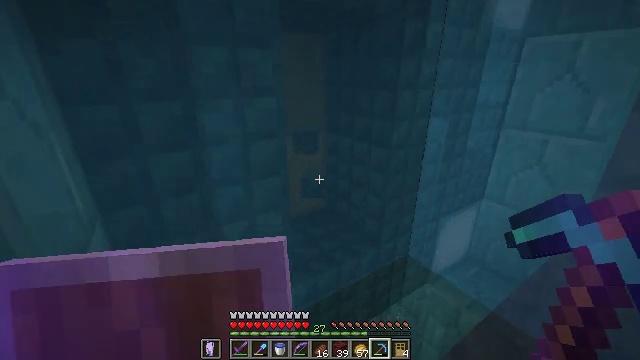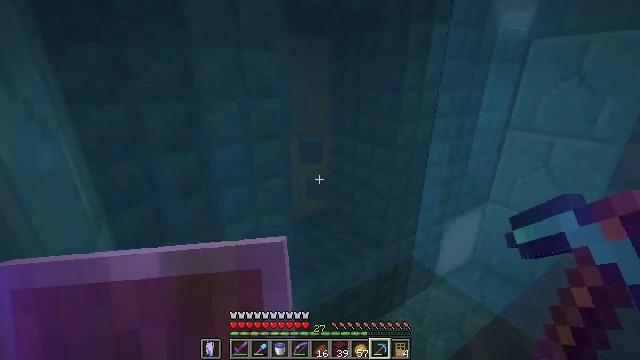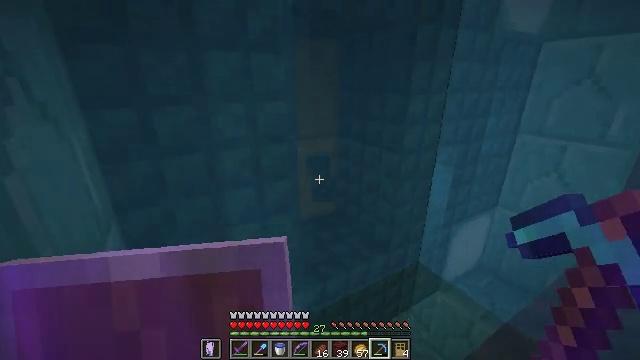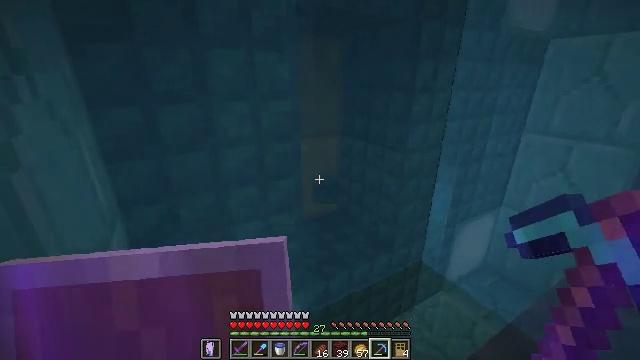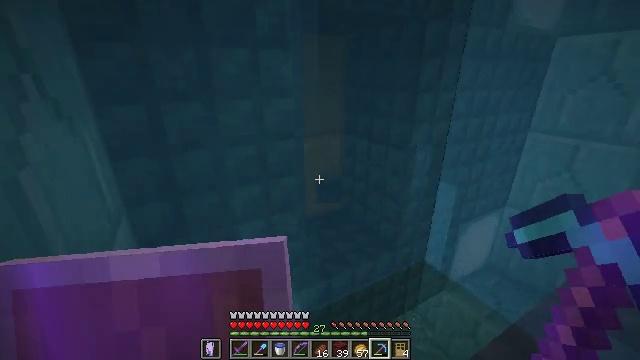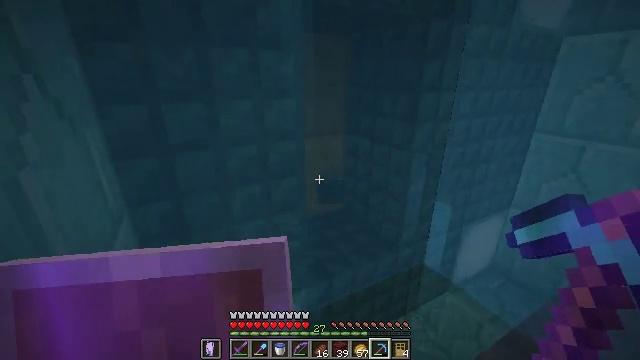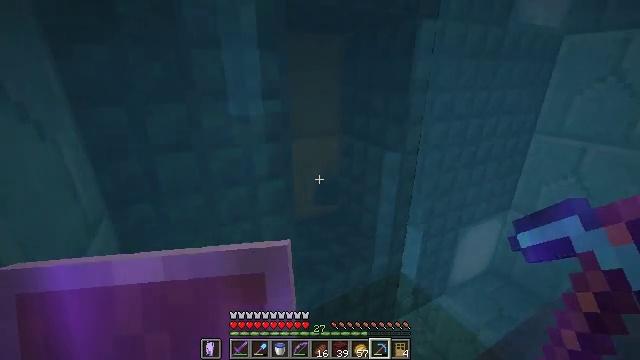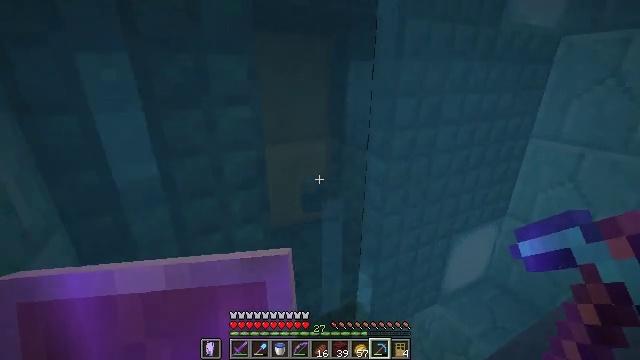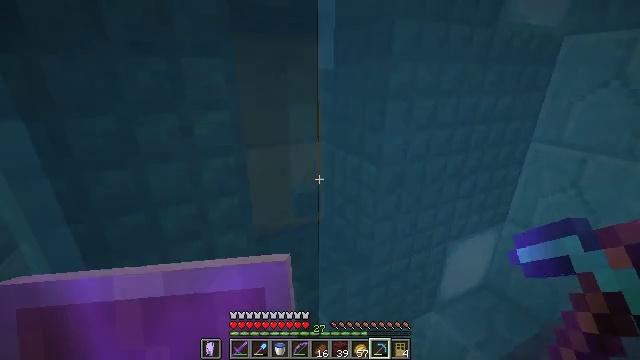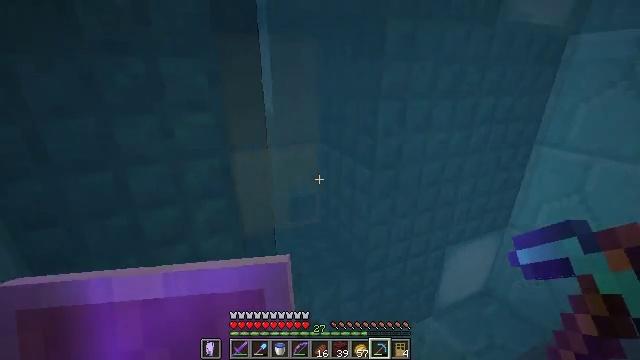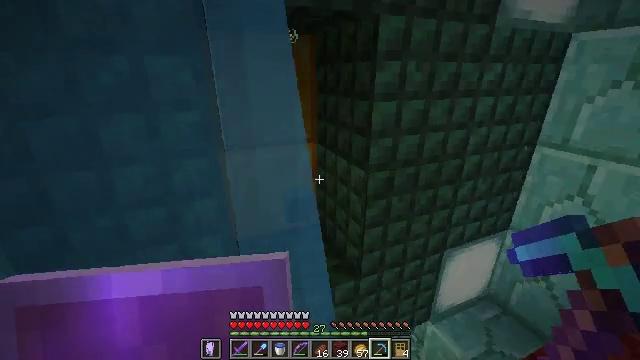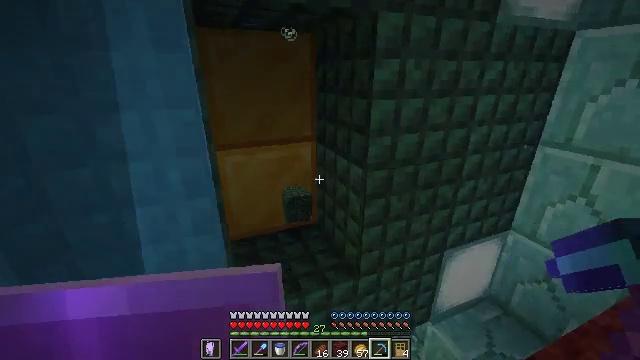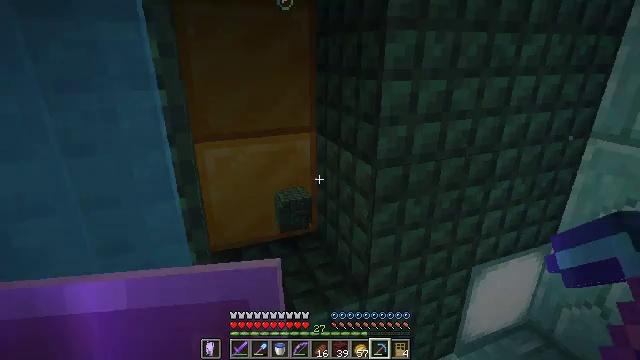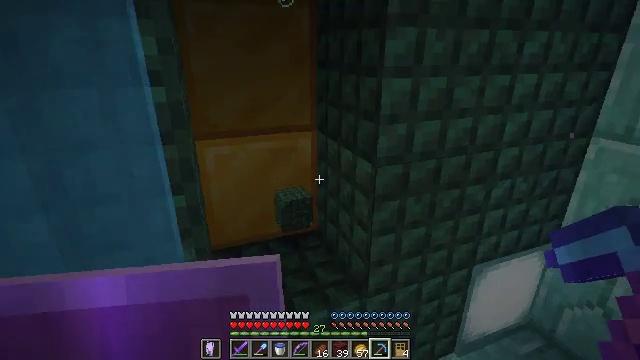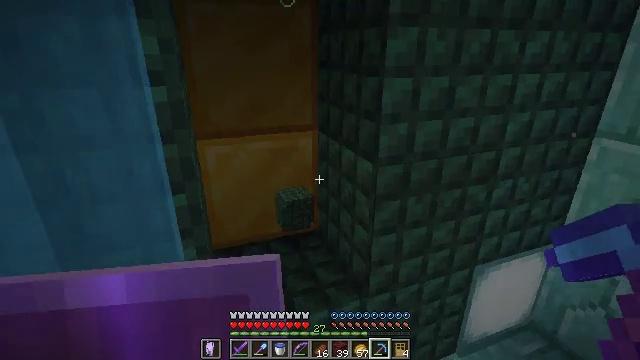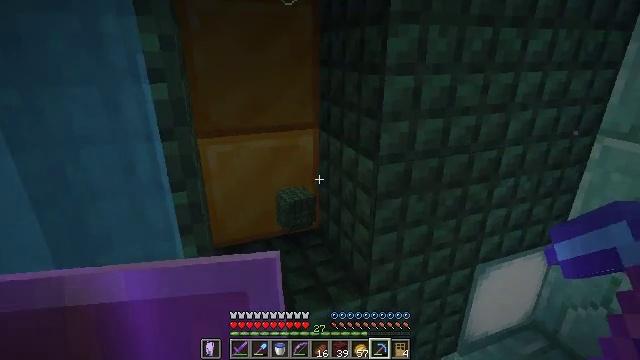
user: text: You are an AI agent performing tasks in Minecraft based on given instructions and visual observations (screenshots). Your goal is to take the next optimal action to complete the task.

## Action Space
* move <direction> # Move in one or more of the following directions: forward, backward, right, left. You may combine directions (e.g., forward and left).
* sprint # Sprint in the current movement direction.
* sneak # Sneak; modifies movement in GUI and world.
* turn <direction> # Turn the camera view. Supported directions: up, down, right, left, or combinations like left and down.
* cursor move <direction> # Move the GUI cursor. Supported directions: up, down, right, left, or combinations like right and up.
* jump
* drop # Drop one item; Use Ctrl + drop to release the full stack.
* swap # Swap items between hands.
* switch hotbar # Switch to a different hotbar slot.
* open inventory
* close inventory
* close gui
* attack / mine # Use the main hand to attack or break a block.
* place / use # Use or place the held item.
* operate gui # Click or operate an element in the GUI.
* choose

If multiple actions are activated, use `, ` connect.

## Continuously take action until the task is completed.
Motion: motion action
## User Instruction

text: Collect dark prismarine for building.
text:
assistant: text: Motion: no_op
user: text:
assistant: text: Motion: turn left
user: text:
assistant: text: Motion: no_op
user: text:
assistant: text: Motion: no_op
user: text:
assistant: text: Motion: move right
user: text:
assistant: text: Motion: move right
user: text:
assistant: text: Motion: move right
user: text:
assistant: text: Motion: move right, turn left
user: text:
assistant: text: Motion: turn left
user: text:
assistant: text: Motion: turn left
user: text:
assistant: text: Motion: no_op
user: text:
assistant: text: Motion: no_op
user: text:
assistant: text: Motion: no_op
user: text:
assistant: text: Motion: no_op
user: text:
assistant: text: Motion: no_op
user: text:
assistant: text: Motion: no_op
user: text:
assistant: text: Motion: no_op
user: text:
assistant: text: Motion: no_op
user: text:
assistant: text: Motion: no_op
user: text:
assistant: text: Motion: no_op
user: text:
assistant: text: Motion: turn left and up
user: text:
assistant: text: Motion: turn left and up
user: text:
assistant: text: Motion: turn left and up
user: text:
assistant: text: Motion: turn left and up
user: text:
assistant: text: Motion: turn up
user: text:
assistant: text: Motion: no_op
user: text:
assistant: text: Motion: no_op
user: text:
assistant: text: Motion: turn right
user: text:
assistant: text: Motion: turn right
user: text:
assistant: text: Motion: turn right